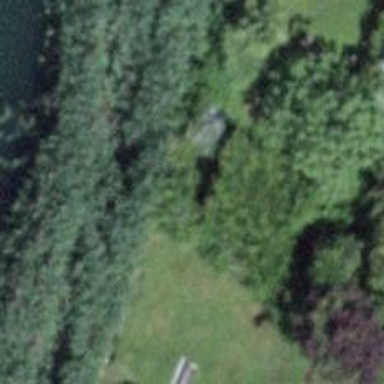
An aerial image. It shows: Brown bench in the vicinity.